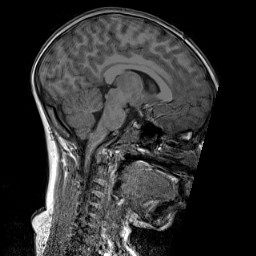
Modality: T1w
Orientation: sagittal
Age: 10
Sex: male
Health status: ill